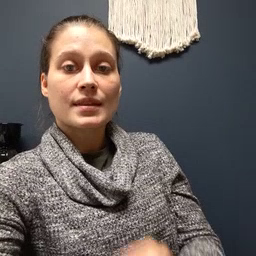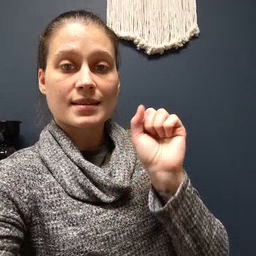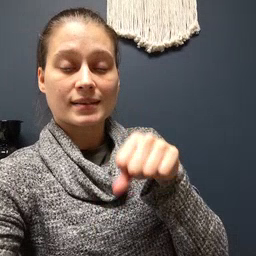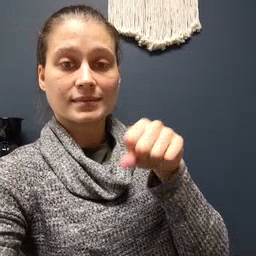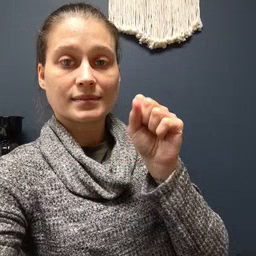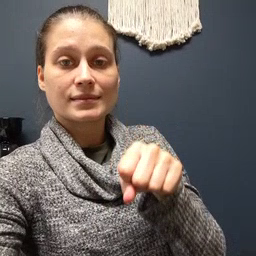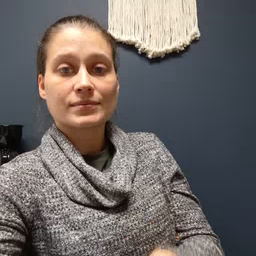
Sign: yes